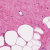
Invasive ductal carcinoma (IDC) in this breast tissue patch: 0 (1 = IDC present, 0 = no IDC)